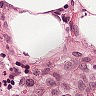
Metastatic tissue present: no